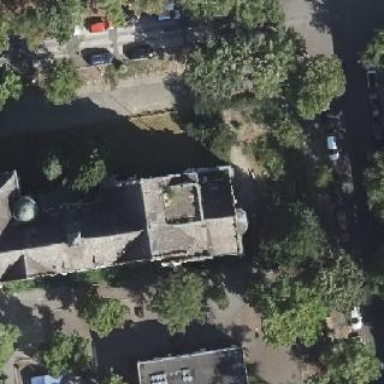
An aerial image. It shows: Building with gabled roof. The roof is gray and oriented across the building.